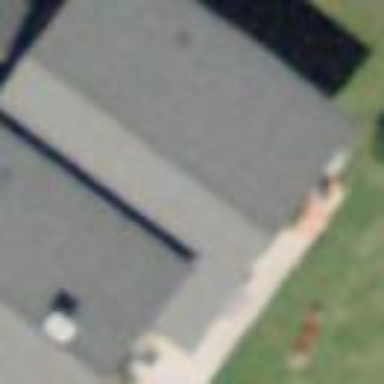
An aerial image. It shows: Building with tiled roof.